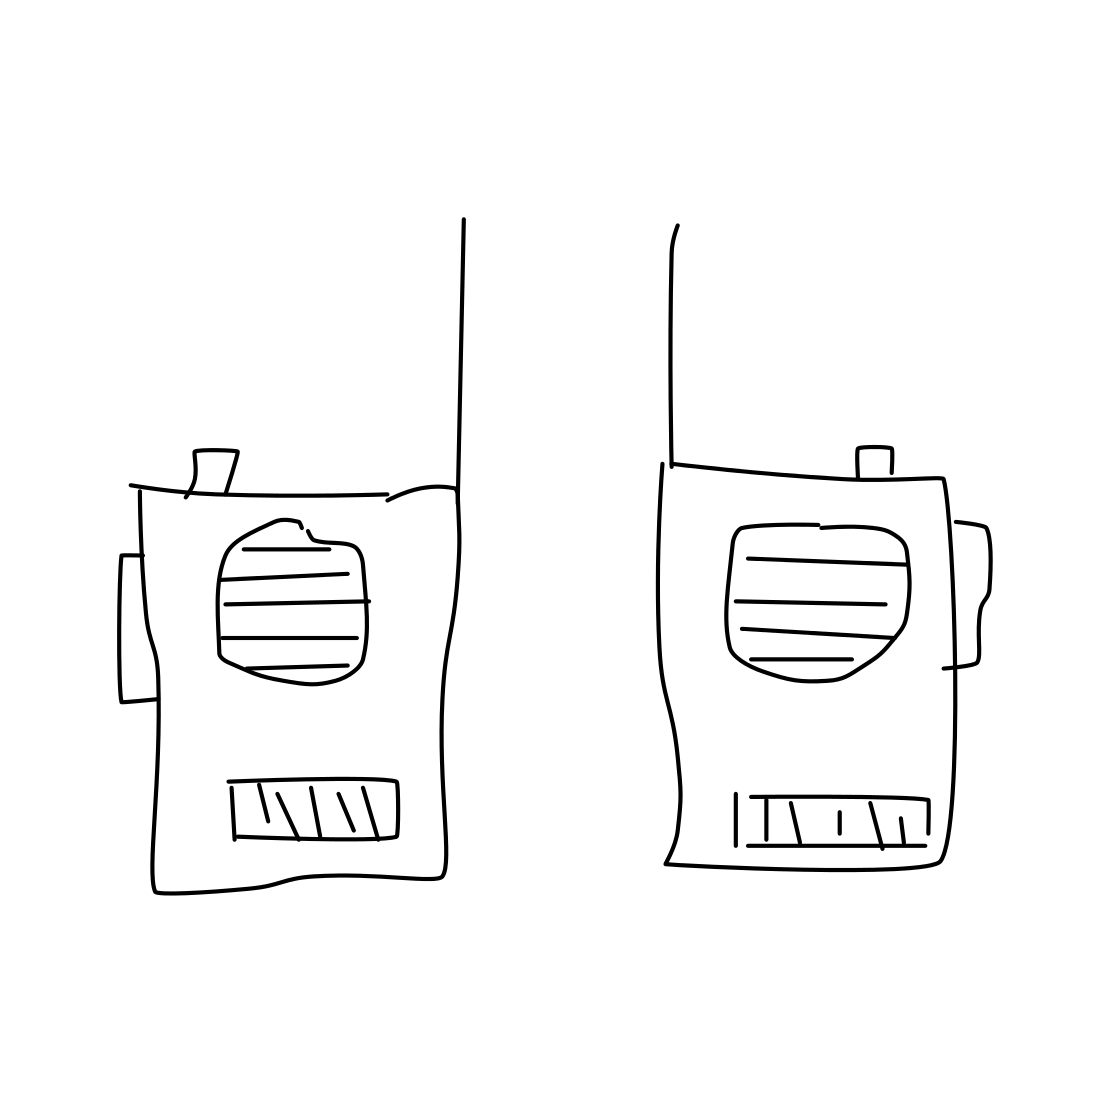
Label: walkie talkie